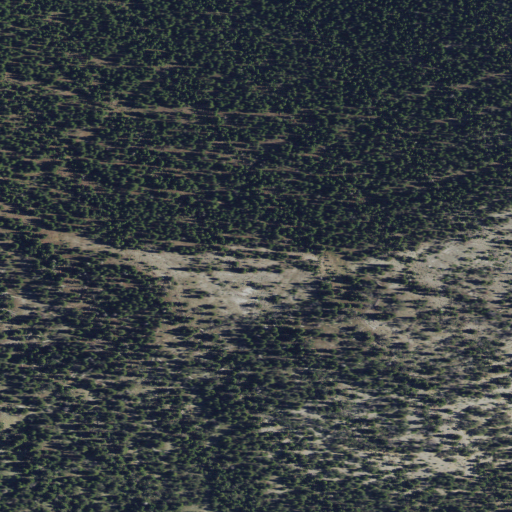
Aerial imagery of mountain in Montana named Taylor Mountain containing evergreen forest and shrub